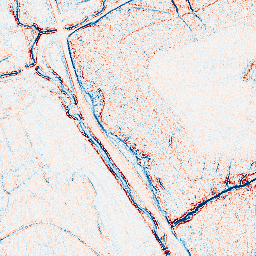
Category: edge_preserving
Decomposition family: bilateral
Decomposition parameters: d: 5
sigma_color: 50
sigma_space: 25
Upsampling method: fft_zeropad
Upsampling parameters: scale: 2
Upsampling scale: 2